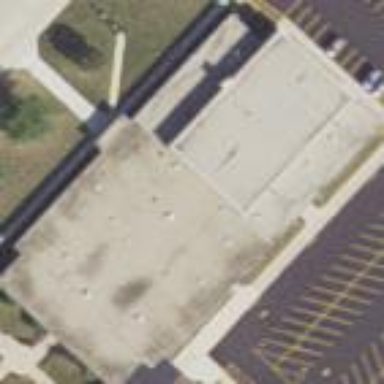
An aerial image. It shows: School building.